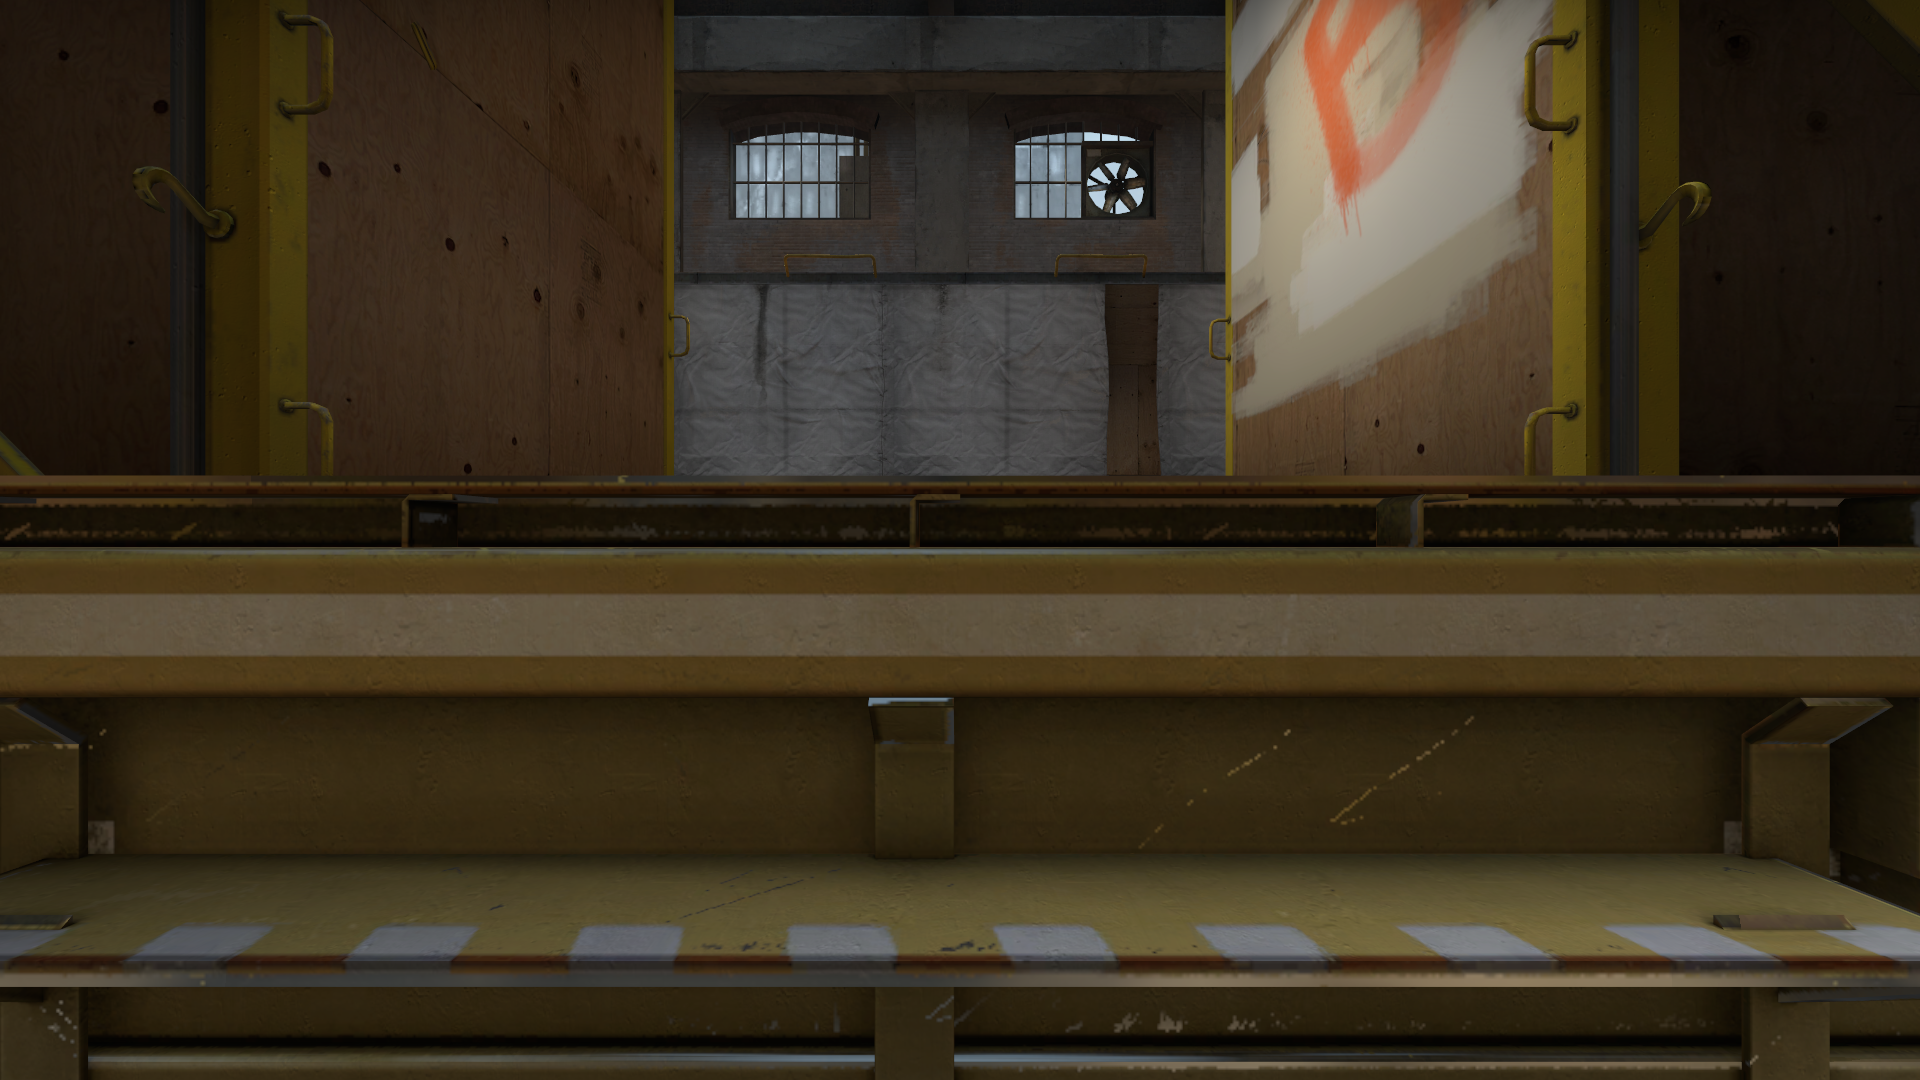
Map: de_train